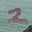
Label: 2